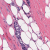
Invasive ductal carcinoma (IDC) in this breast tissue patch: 1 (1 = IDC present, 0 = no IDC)